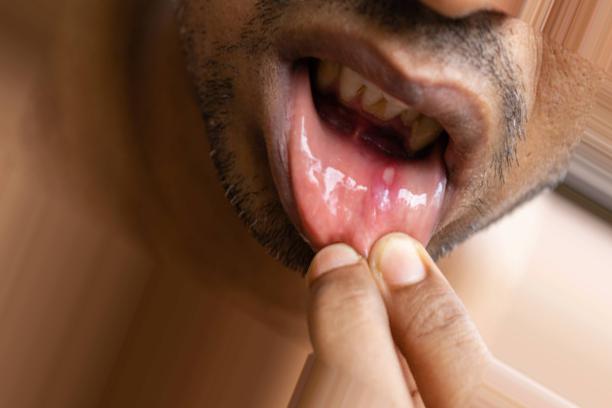
Condition: Mouth Ulcer